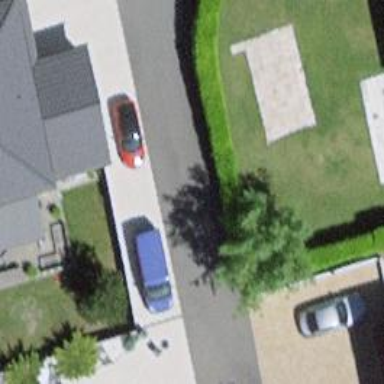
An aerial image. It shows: Living street.